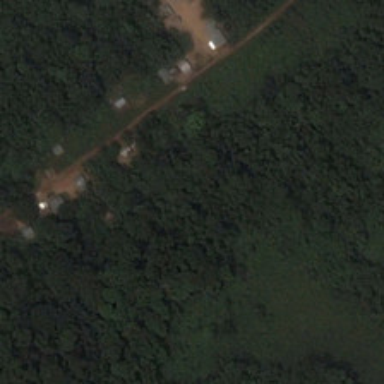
This piece of the forest is green and dense .